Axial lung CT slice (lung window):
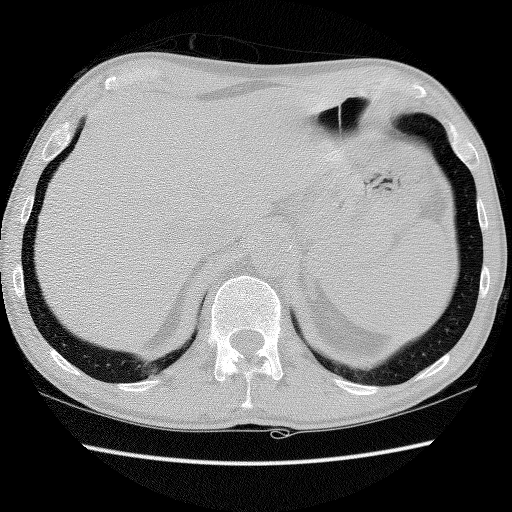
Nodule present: no